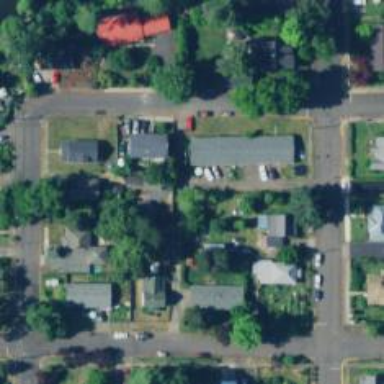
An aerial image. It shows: Alleyway designated as service road.